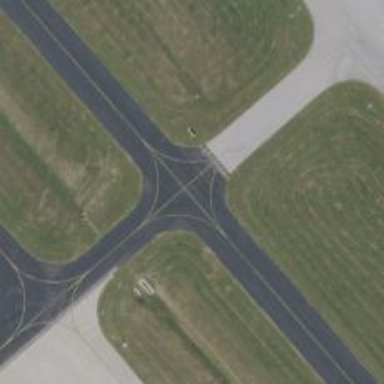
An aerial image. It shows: View of taxiway at the airport.